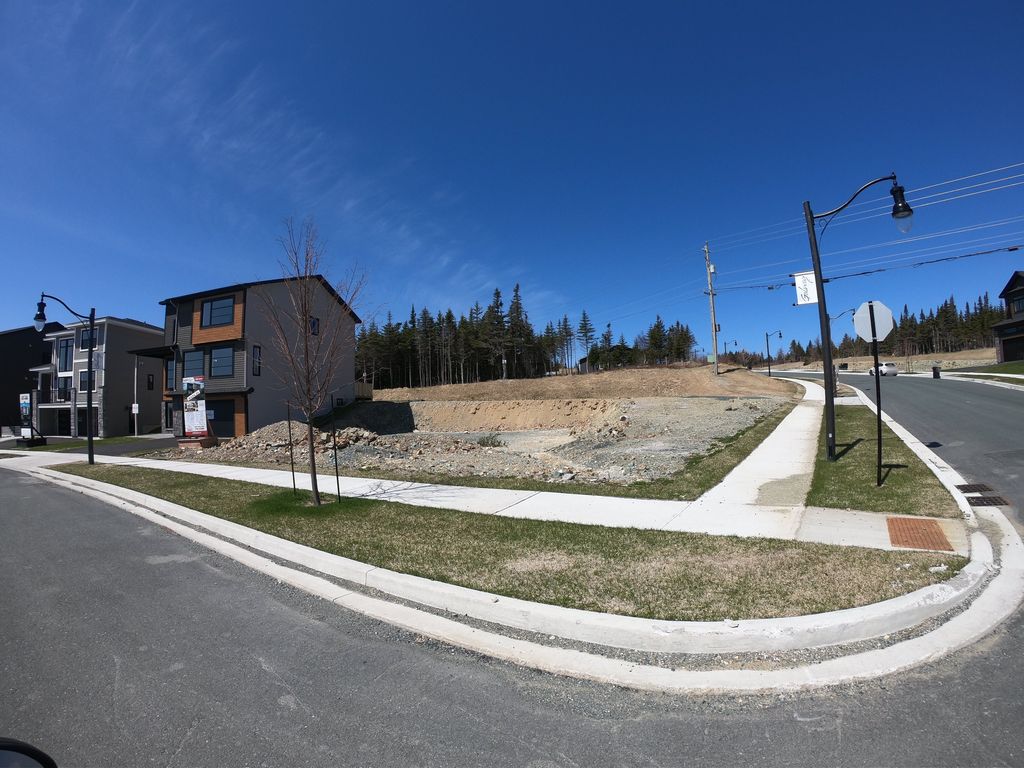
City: st_johns